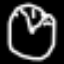
Label: clock